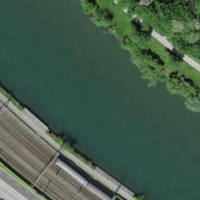
EUNIS habitat code: 15
Species observed at this site:
Hedera helix
Podiceps cristatus